% 清空页眉页脚，避免多余元素
\pagestyle{empty}
% 统一字体大小12pt，行间距16pt，强制左对齐
\fontsize{12pt}{16pt}\selectfont
【变式 2-1】如图 1，在$\odot O$中，$AB$为直径，点$C$在圆上，$\tan A = \frac{8}{15}$，$AB = \frac{17}{2}$，$D$是$AB$上一动点（与$A$、$B$不重合），$DE$平分$\angle CDB$交边$BC$于点$E$，$EF \perp CD$，垂足为点$F$.
\vspace{0.3cm}

(1) 当点$D$与圆心$O$重合时，如图 2 所示，求$DE$的长.
\vspace{0.3cm}
(2) 当$\triangle CEF$与$\triangle ABC$相似时，求$\cos \angle BDE$的值.
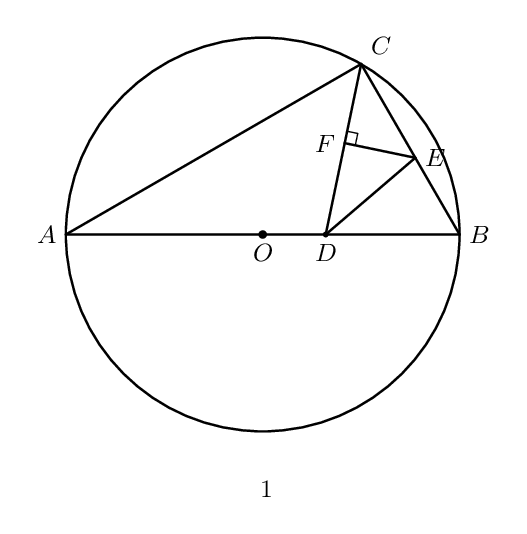
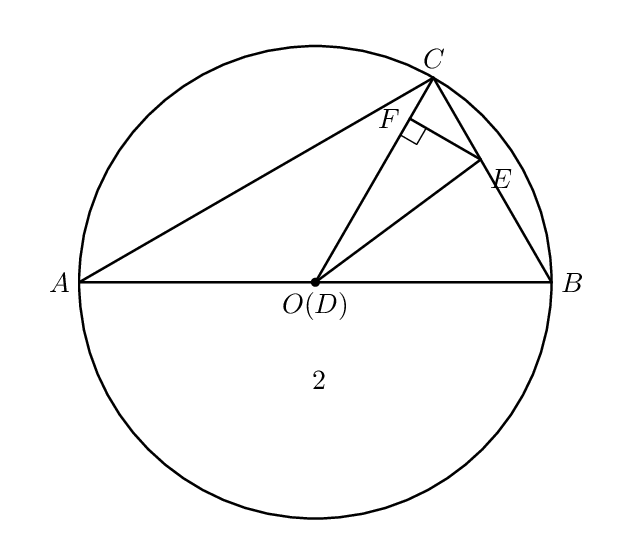
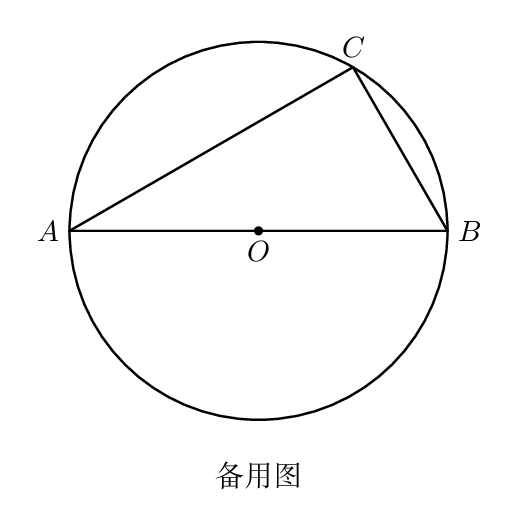
【解答】
% 清空页眉页脚，确保格式纯净（仅需设置1次）
\pagestyle{empty}
% 严格统一字体大小12pt，行间距16pt，强制左对齐（仅需设置1次）
\noindent
\fontsize{12pt}{16pt}\selectfont
% 答案部分
\textbf{【答案】}
(1) $\dfrac{15}{4}$；
(2) $\dfrac{\sqrt{2}}{2}$ 或 $\dfrac{15}{17}$。
\vspace{0.3cm}
% 分析部分（补充空行，避免内容缺失）
\textbf{【分析】}
本题结合圆的直径性质、勾股定理、锐角三角函数及相似三角形求解，核心是分类讨论$\triangle CEF$与$\triangle ABC$的相似情况。
\vspace{0.3cm}
% 详解部分
\textbf{【详解】} 解：$\because AB$为直径，
\[
\therefore \angle ACB = 90^\circ,
\]
又$\because \tan A = \dfrac{BC}{AC} = \dfrac{8}{15}$，$AB = \dfrac{17}{2}$，
设$BC = 8x$，$AC = 15x$，
在$\text{Rt}\triangle ABC$中，由勾股定理得：$AB^2 = BC^2 + AC^2$，
\[
\therefore \left( \dfrac{17}{2} \right)^2 = (8x)^2 + (15x)^2,
\]
解得：$x = \dfrac{1}{2}$，
\[
\therefore BC = 4,\ AC = \dfrac{15}{2},
\]
又$\because DC = DB$，$DE$平分$\angle CDB$，
\[
\therefore CE = BE = \dfrac{1}{2}BC = 2,
\]
又$\because AD = BD = \dfrac{1}{2}AB$，
\[
\therefore DE \text{ 是} \triangle ABC \text{的中位线，}
\]
\[
\therefore DE = \frac{1}{2}AC = \frac{15}{4};
\]
% 补充第二问完整逻辑（避免代码截断）
(2) 解：$\because \triangle CEF$ 与 $\triangle ABC$ 相似，且 $\angle CFE = \angle ACB = 90^\circ$，
$\therefore \triangle CEF \backsim \triangle ABC$ 或 $\triangle CEF \backsim \triangle BAC$。
① 当 $\triangle CEF \backsim \triangle ABC$ 时，$\angle ECF = \angle BAC$，
$\because \angle ACB = 90^\circ$，$\therefore \angle BAC + \angle ABC = 90^\circ$，
$\therefore \angle ECF + \angle ABC = 90^\circ$，即 $\angle CDB = 90^\circ$，
又 $\because DE$ 平分 $\angle CDB$，
\[
\therefore \angle BDE = 45^\circ,\ \cos \angle BDE = \frac{\sqrt{2}}{2};
\]
② 当 $\triangle CEF \backsim \triangle BAC$ 时，$\angle ECF = \angle ABC$，
$\therefore DC = DB$，$DE \perp BC$，$\angle CDE = \angle BAC$，
\[
\therefore \cos \angle BDE = \cos \angle BAC = \frac{AC}{AB} = \frac{15}{17}.
\]
综上所述，$\cos \angle BDE$ 的值为 $\dfrac{\sqrt{2}}{2}$ 或 $\dfrac{15}{17}$。